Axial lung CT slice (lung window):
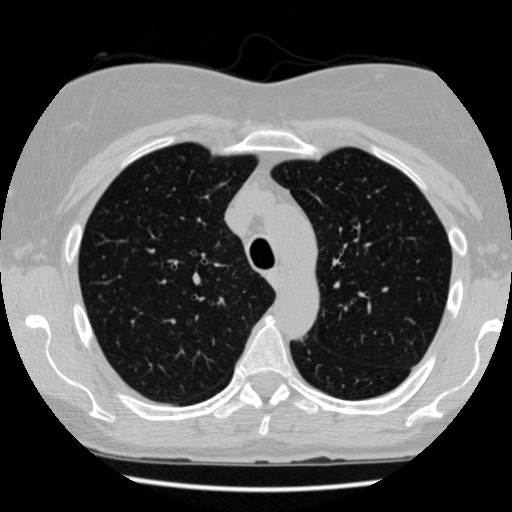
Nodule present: no